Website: bh-photo
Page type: payment
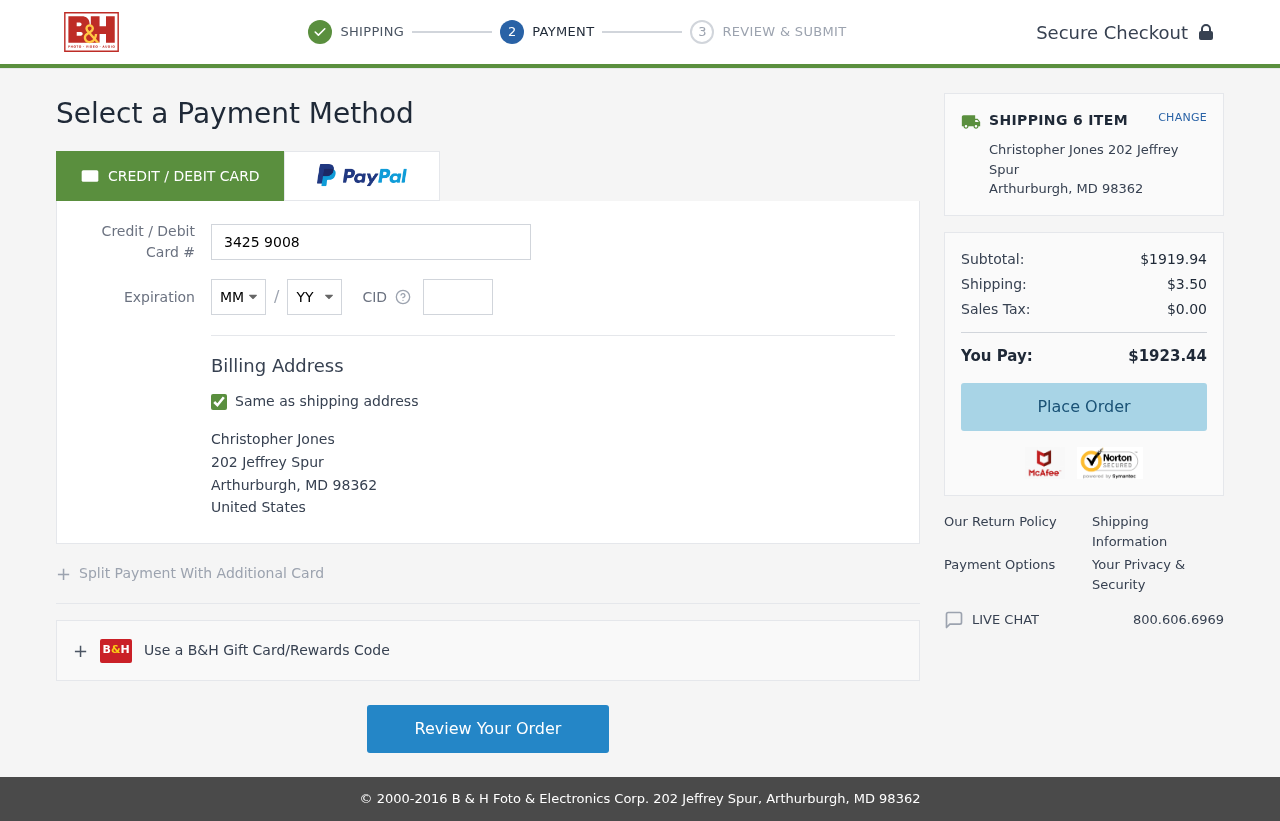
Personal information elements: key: PII_CARD_CVV
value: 6058
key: PII_CARD_EXPIRY_MONTH
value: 06
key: PII_CARD_EXPIRY_YEAR
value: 26
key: PII_CARD_NUMBER
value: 3425 9008 9690 603
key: PII_CITY
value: Arthurburgh
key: PII_COUNTRY
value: United States
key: PII_FULLNAME
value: Christopher Jones
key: PII_POSTCODE
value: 98362
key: PII_STATE_ABBR
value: MD
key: PII_STREET
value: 202 Jeffrey Spur
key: PII_FULLNAME2
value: Christopher Jones
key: PII_CITY2
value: Arthurburgh
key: PII_STATE_ABBR2
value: MD
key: PII_POSTCODE_FULL
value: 98362
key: PII_POSTCODE_NUMERIC
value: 98362
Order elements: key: ORDER_NUM_ITEMS
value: SHIPPING 6 ITEM
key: ORDER_SUBTOTAL
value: $1919.94
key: ORDER_SHIPPING_COST
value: $3.50
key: ORDER_TAX
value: $0.00
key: ORDER_TOTAL
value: $1923.44